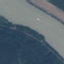
Land use / land cover class: River